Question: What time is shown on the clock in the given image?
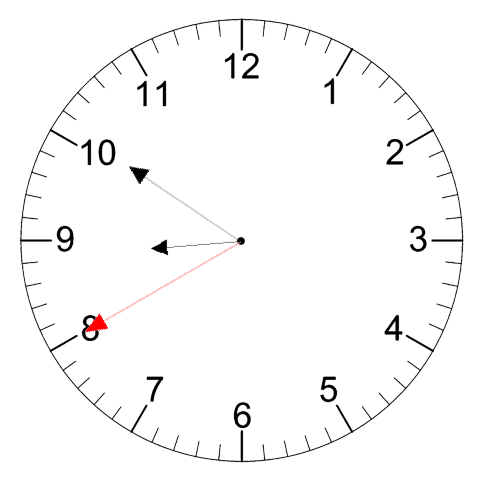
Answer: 08:50:40